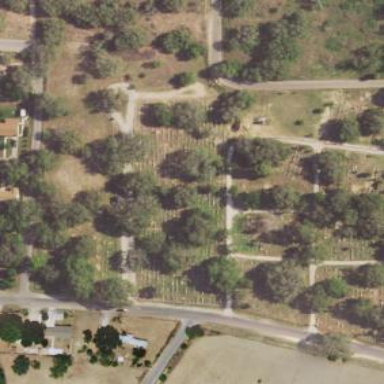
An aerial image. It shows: Cemetery.